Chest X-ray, PA view. Patient: 29 years old, sex F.
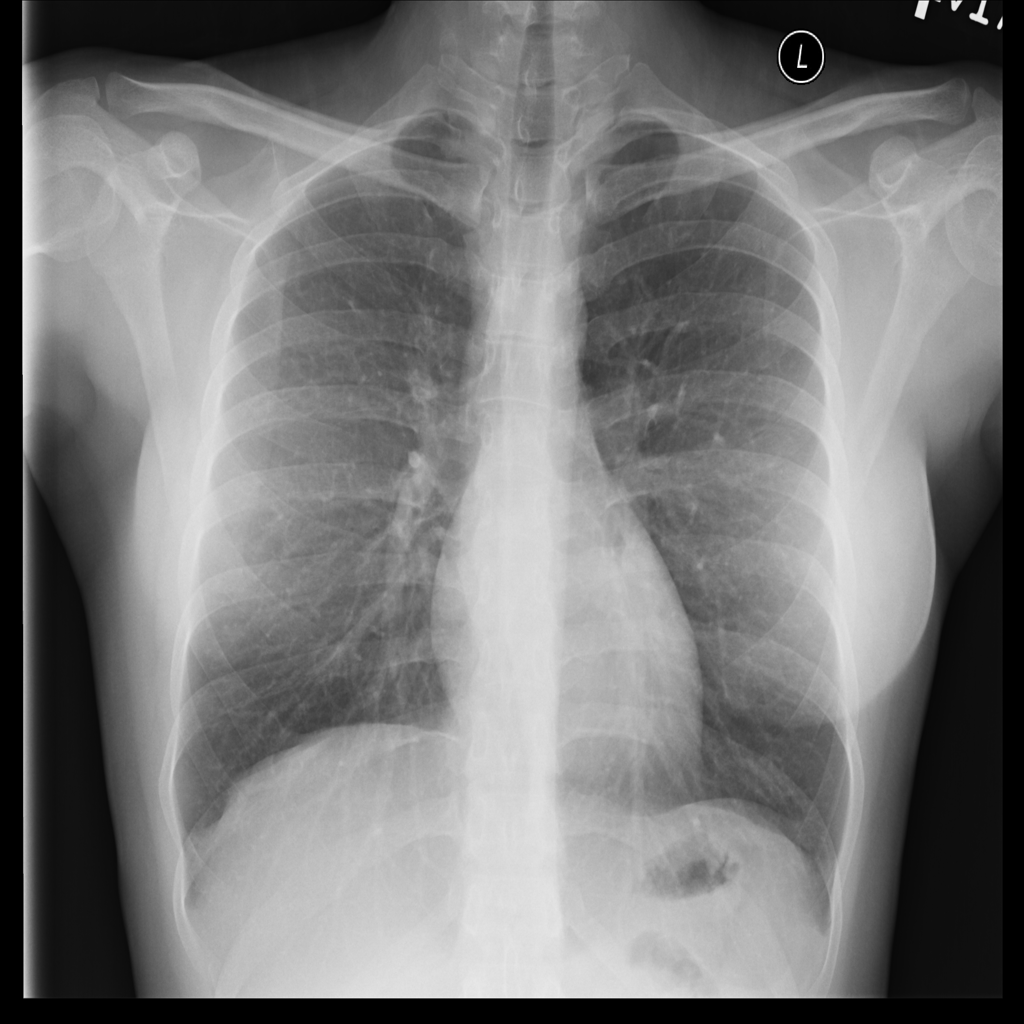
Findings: No Finding